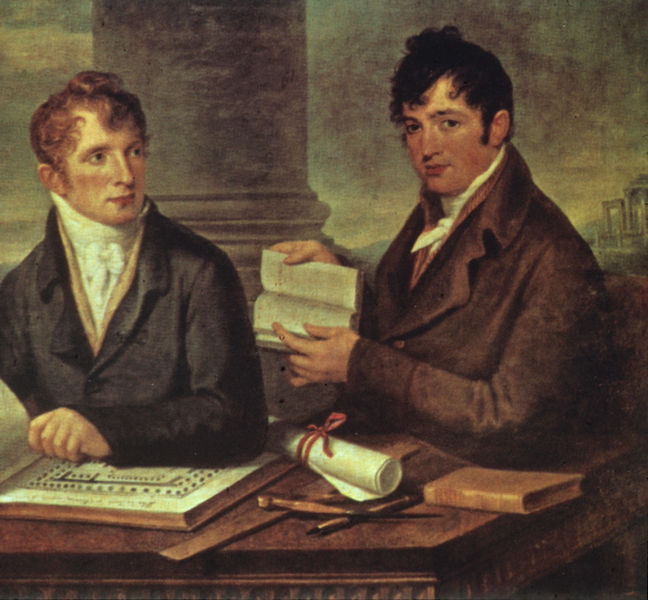
Titel: Francesco und Alessandro Papafava
Institution: Privatbesitz
Schlagwörter: berg, blau, feder, gemälde, hand, himmel, mann, weiß, landschaft, menschen, ocker, sitzen, braun, frisur, grau, hintergrund, holz, mund, männer, nase, ohr, schwarz, säule, säulen, tisch, blick, rot, schal, tuch, malerei, muster, schleife, hemd, jacke, jung, profile, architektur, arme, augen, band, blicke, knoten, kragen, mensch, messer, sockel, bildnis, gelehrte, hände, portrait, porträt, öl, horizont, auge, haare, mantel, tücher, knopf, locken, ohren, arbeit, bücher, papier, zwei, arbeiten, hemden, berge, wild, münder, nasen, halstuch, lesen, metall, edel, fliege, weste, tor, geschwister, gemustert, holztisch, doppelportrait, doppelporträt, ruine, antike, buch, hochkragen, jacken, schriften, schriftsteller, ruinen, entwurf, pinsel, stift, rom, rolle, karte, buchrücken, seiten, papierrolle, rollen, binde, mappe, plan, schriftrolle, tempel, studieren, basis, schreiber, studium, lineal, brüder, bänder, anten, anzung, architekten, arichitekt, cella, falzbein, grundriss, schreibfeder, wissenschafler, architekt, pläne, studenten, baumeister, zirkel, folianten, tempelruine, freimaurer, grimm